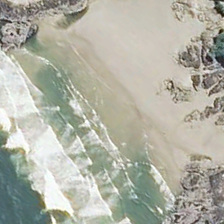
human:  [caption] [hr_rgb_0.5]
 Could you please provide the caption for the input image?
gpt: an ocean with white waves is near a beach with many rock mounds .

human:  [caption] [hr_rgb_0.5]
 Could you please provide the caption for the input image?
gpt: an ocean with white waves is near a beach with many rock mounds .

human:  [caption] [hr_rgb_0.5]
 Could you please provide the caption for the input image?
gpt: an ocean with white waves is near a beach with many rock mounds .

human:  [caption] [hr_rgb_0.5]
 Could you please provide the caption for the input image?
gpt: an ocean with white waves is near a beach with many rock mounds .

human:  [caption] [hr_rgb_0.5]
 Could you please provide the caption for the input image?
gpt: an ocean with white waves is near a beach with many rock mounds .